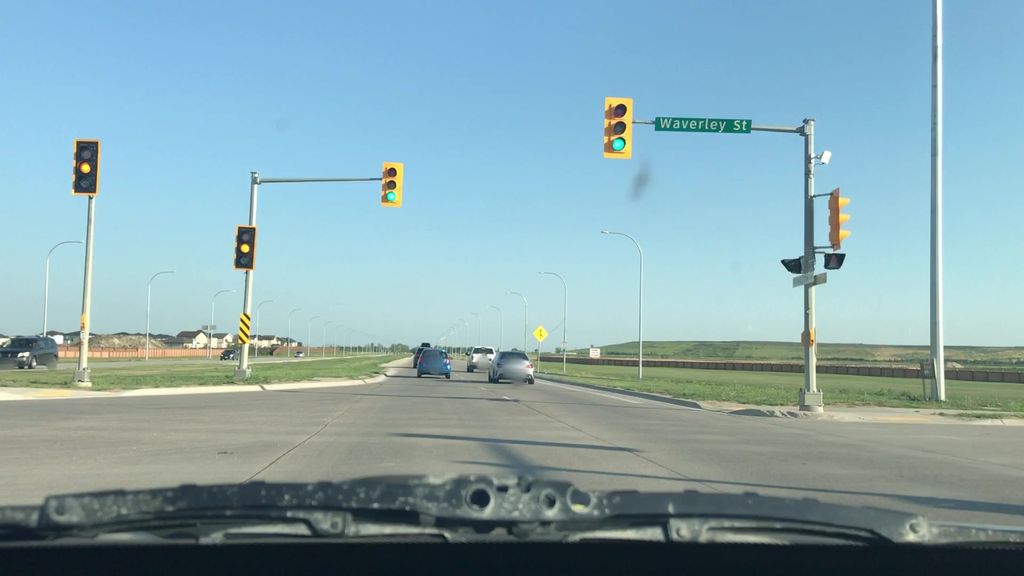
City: winnipeg